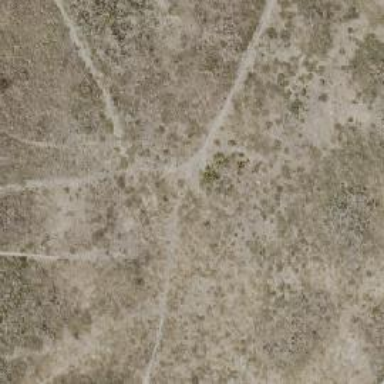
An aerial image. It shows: Dirt path.